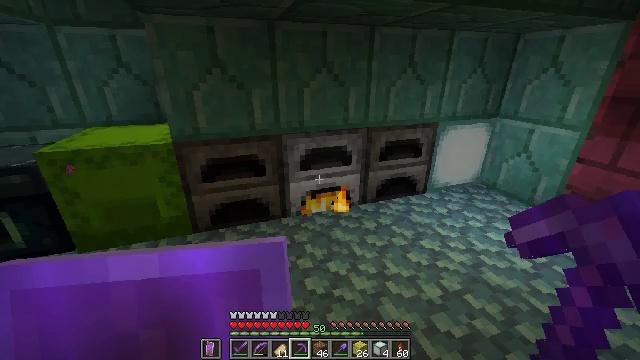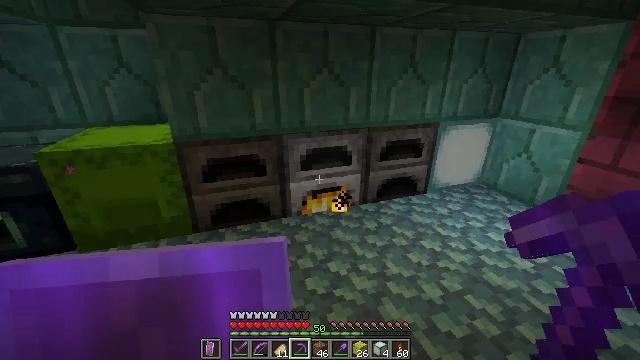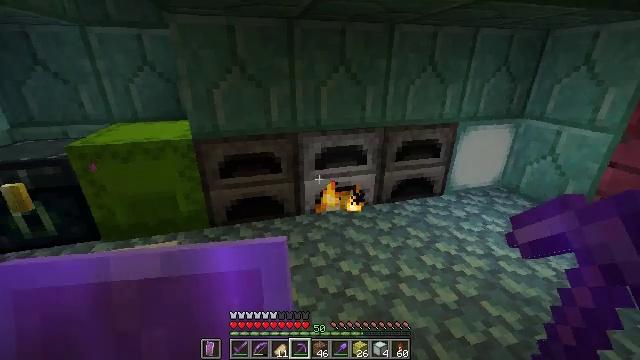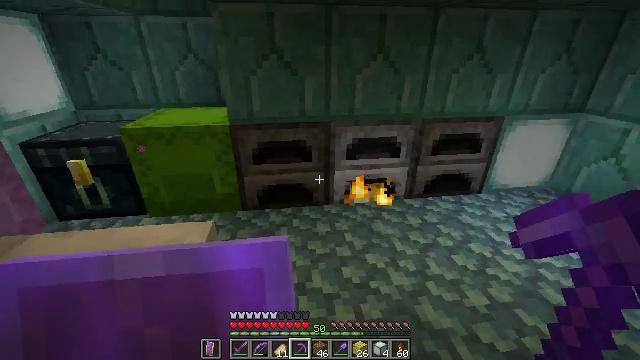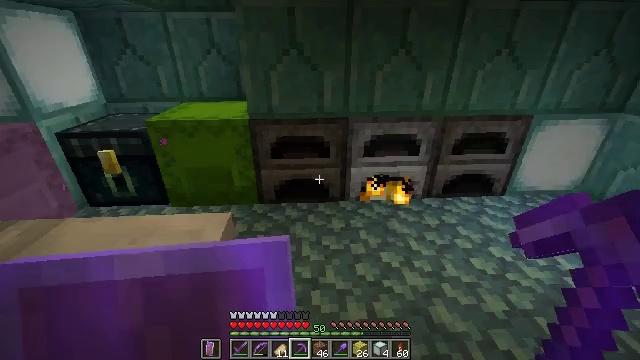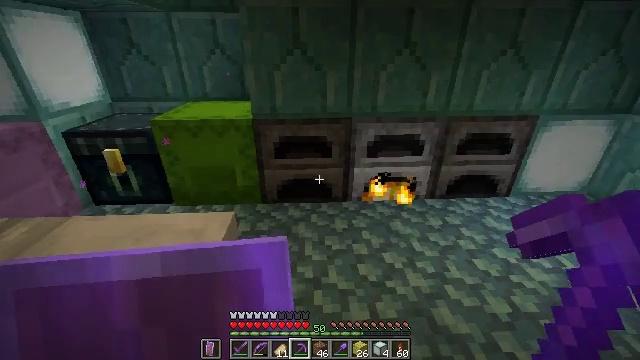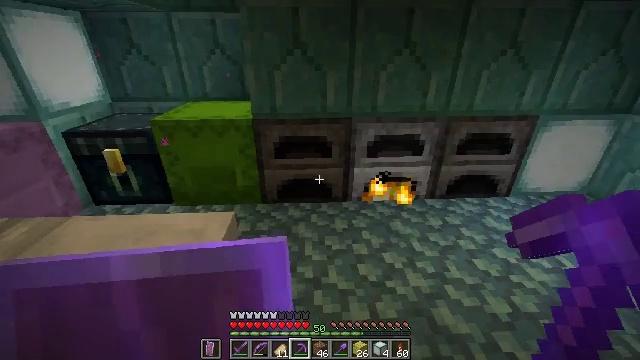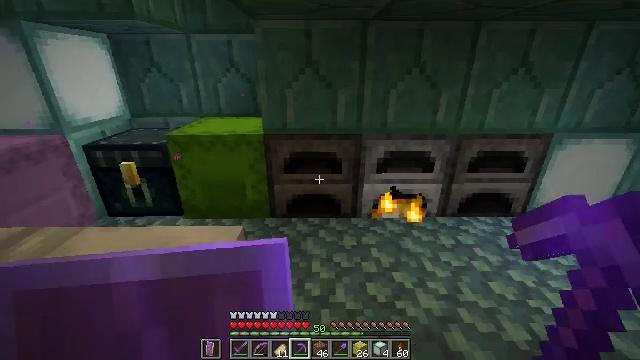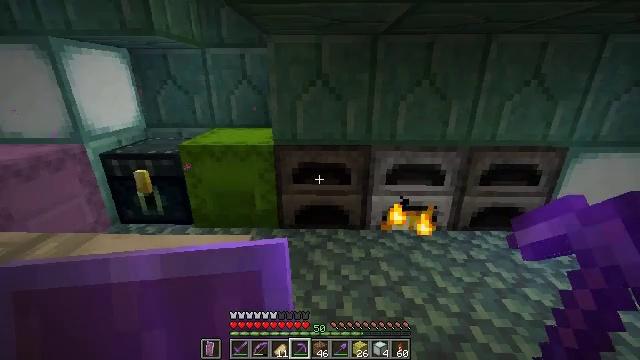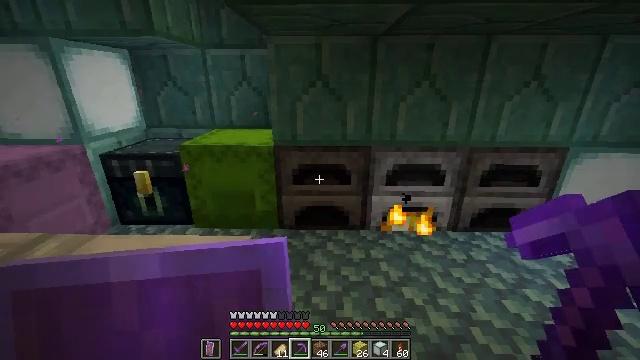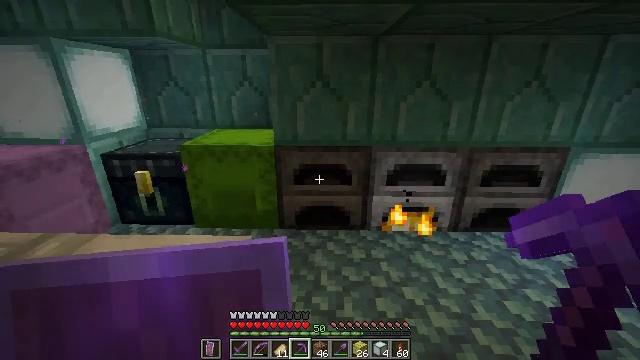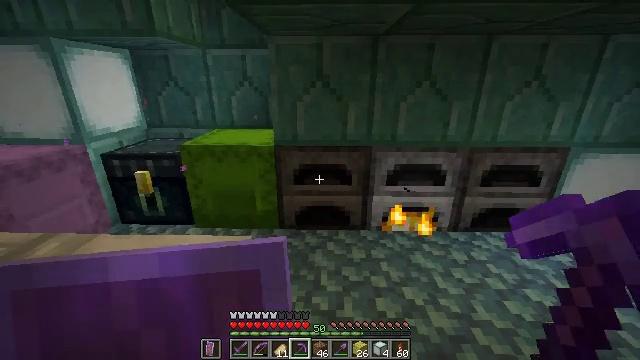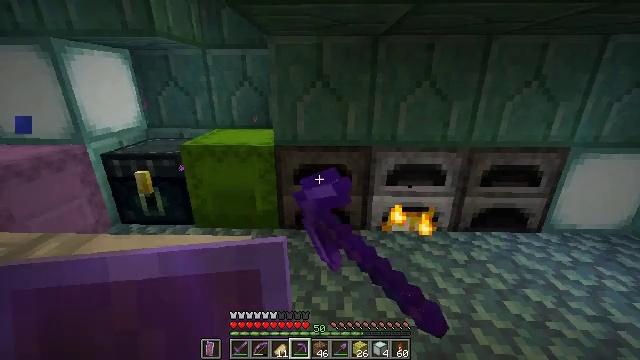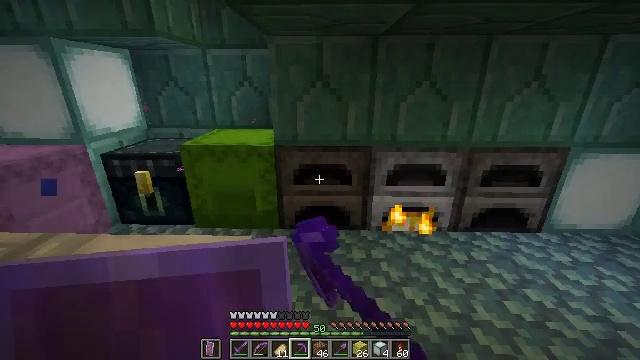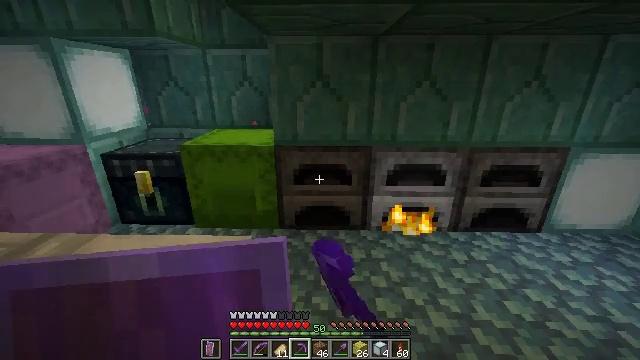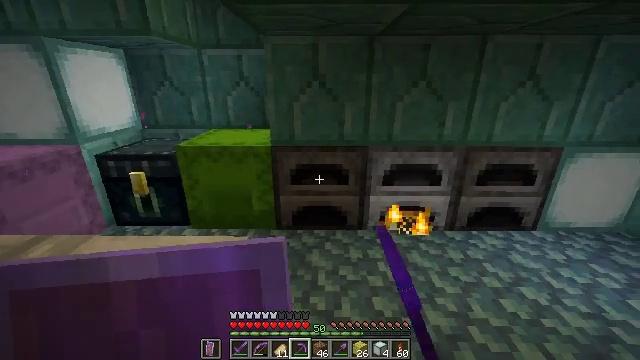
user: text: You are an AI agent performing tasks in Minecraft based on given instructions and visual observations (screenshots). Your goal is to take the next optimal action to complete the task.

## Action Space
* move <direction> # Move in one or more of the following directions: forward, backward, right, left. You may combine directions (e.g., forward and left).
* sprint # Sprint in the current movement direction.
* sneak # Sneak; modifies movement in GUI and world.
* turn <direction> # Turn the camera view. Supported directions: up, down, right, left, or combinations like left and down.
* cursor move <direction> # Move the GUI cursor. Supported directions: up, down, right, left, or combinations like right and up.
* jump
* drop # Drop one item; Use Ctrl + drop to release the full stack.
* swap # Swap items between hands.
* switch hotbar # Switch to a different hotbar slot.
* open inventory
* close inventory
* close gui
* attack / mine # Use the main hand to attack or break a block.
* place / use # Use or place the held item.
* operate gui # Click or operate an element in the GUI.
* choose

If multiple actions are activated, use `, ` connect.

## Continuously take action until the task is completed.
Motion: motion action
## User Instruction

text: craft item air
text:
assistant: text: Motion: no_op
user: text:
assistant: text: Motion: turn left
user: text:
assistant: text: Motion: turn left and down
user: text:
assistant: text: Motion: turn left
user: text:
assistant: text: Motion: no_op
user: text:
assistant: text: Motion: no_op
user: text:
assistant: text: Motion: turn left and up
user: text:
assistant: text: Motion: turn left and up
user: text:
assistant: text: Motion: no_op
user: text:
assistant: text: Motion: no_op
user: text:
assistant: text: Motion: use / place
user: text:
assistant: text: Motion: use / place
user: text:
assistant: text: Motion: use / place
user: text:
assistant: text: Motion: no_op
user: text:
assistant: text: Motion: no_op
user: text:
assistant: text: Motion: no_op
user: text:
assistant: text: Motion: no_op
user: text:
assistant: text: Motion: no_op
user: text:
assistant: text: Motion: turn right and up
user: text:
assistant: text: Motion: turn right and up
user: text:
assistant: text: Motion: no_op
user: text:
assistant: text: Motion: no_op
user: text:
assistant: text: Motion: sneak
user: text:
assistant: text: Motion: sneak
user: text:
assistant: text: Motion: sneak
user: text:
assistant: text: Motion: sneak
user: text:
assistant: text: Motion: sneak, attack / mine
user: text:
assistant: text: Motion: sneak, attack / mine
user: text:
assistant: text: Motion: sneak, attack / mine
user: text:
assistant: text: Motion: sneak